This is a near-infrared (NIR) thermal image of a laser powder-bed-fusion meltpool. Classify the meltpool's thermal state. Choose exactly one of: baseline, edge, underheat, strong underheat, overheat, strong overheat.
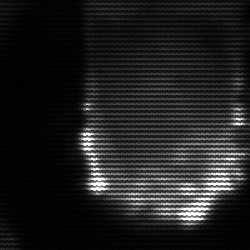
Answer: baseline